Field crop: maize
Growth stage: 2
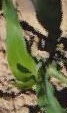
Species: maize